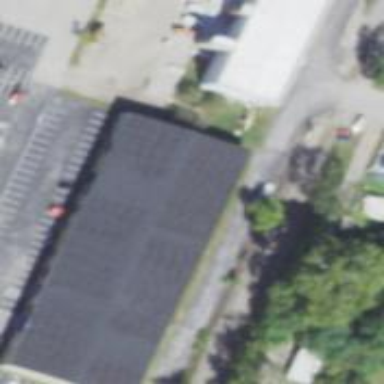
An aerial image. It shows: Commercial building.